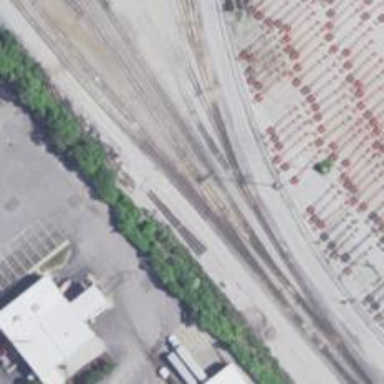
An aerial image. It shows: Railway siding with rails.